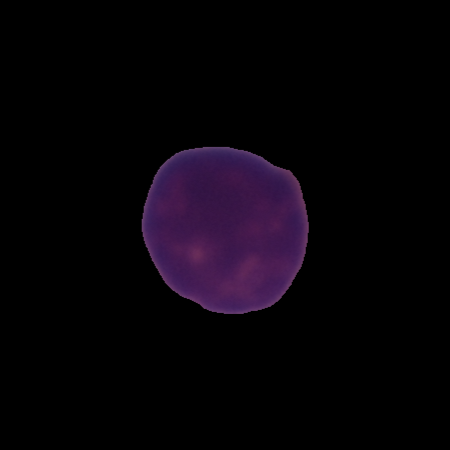
Label: healthy